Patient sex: F
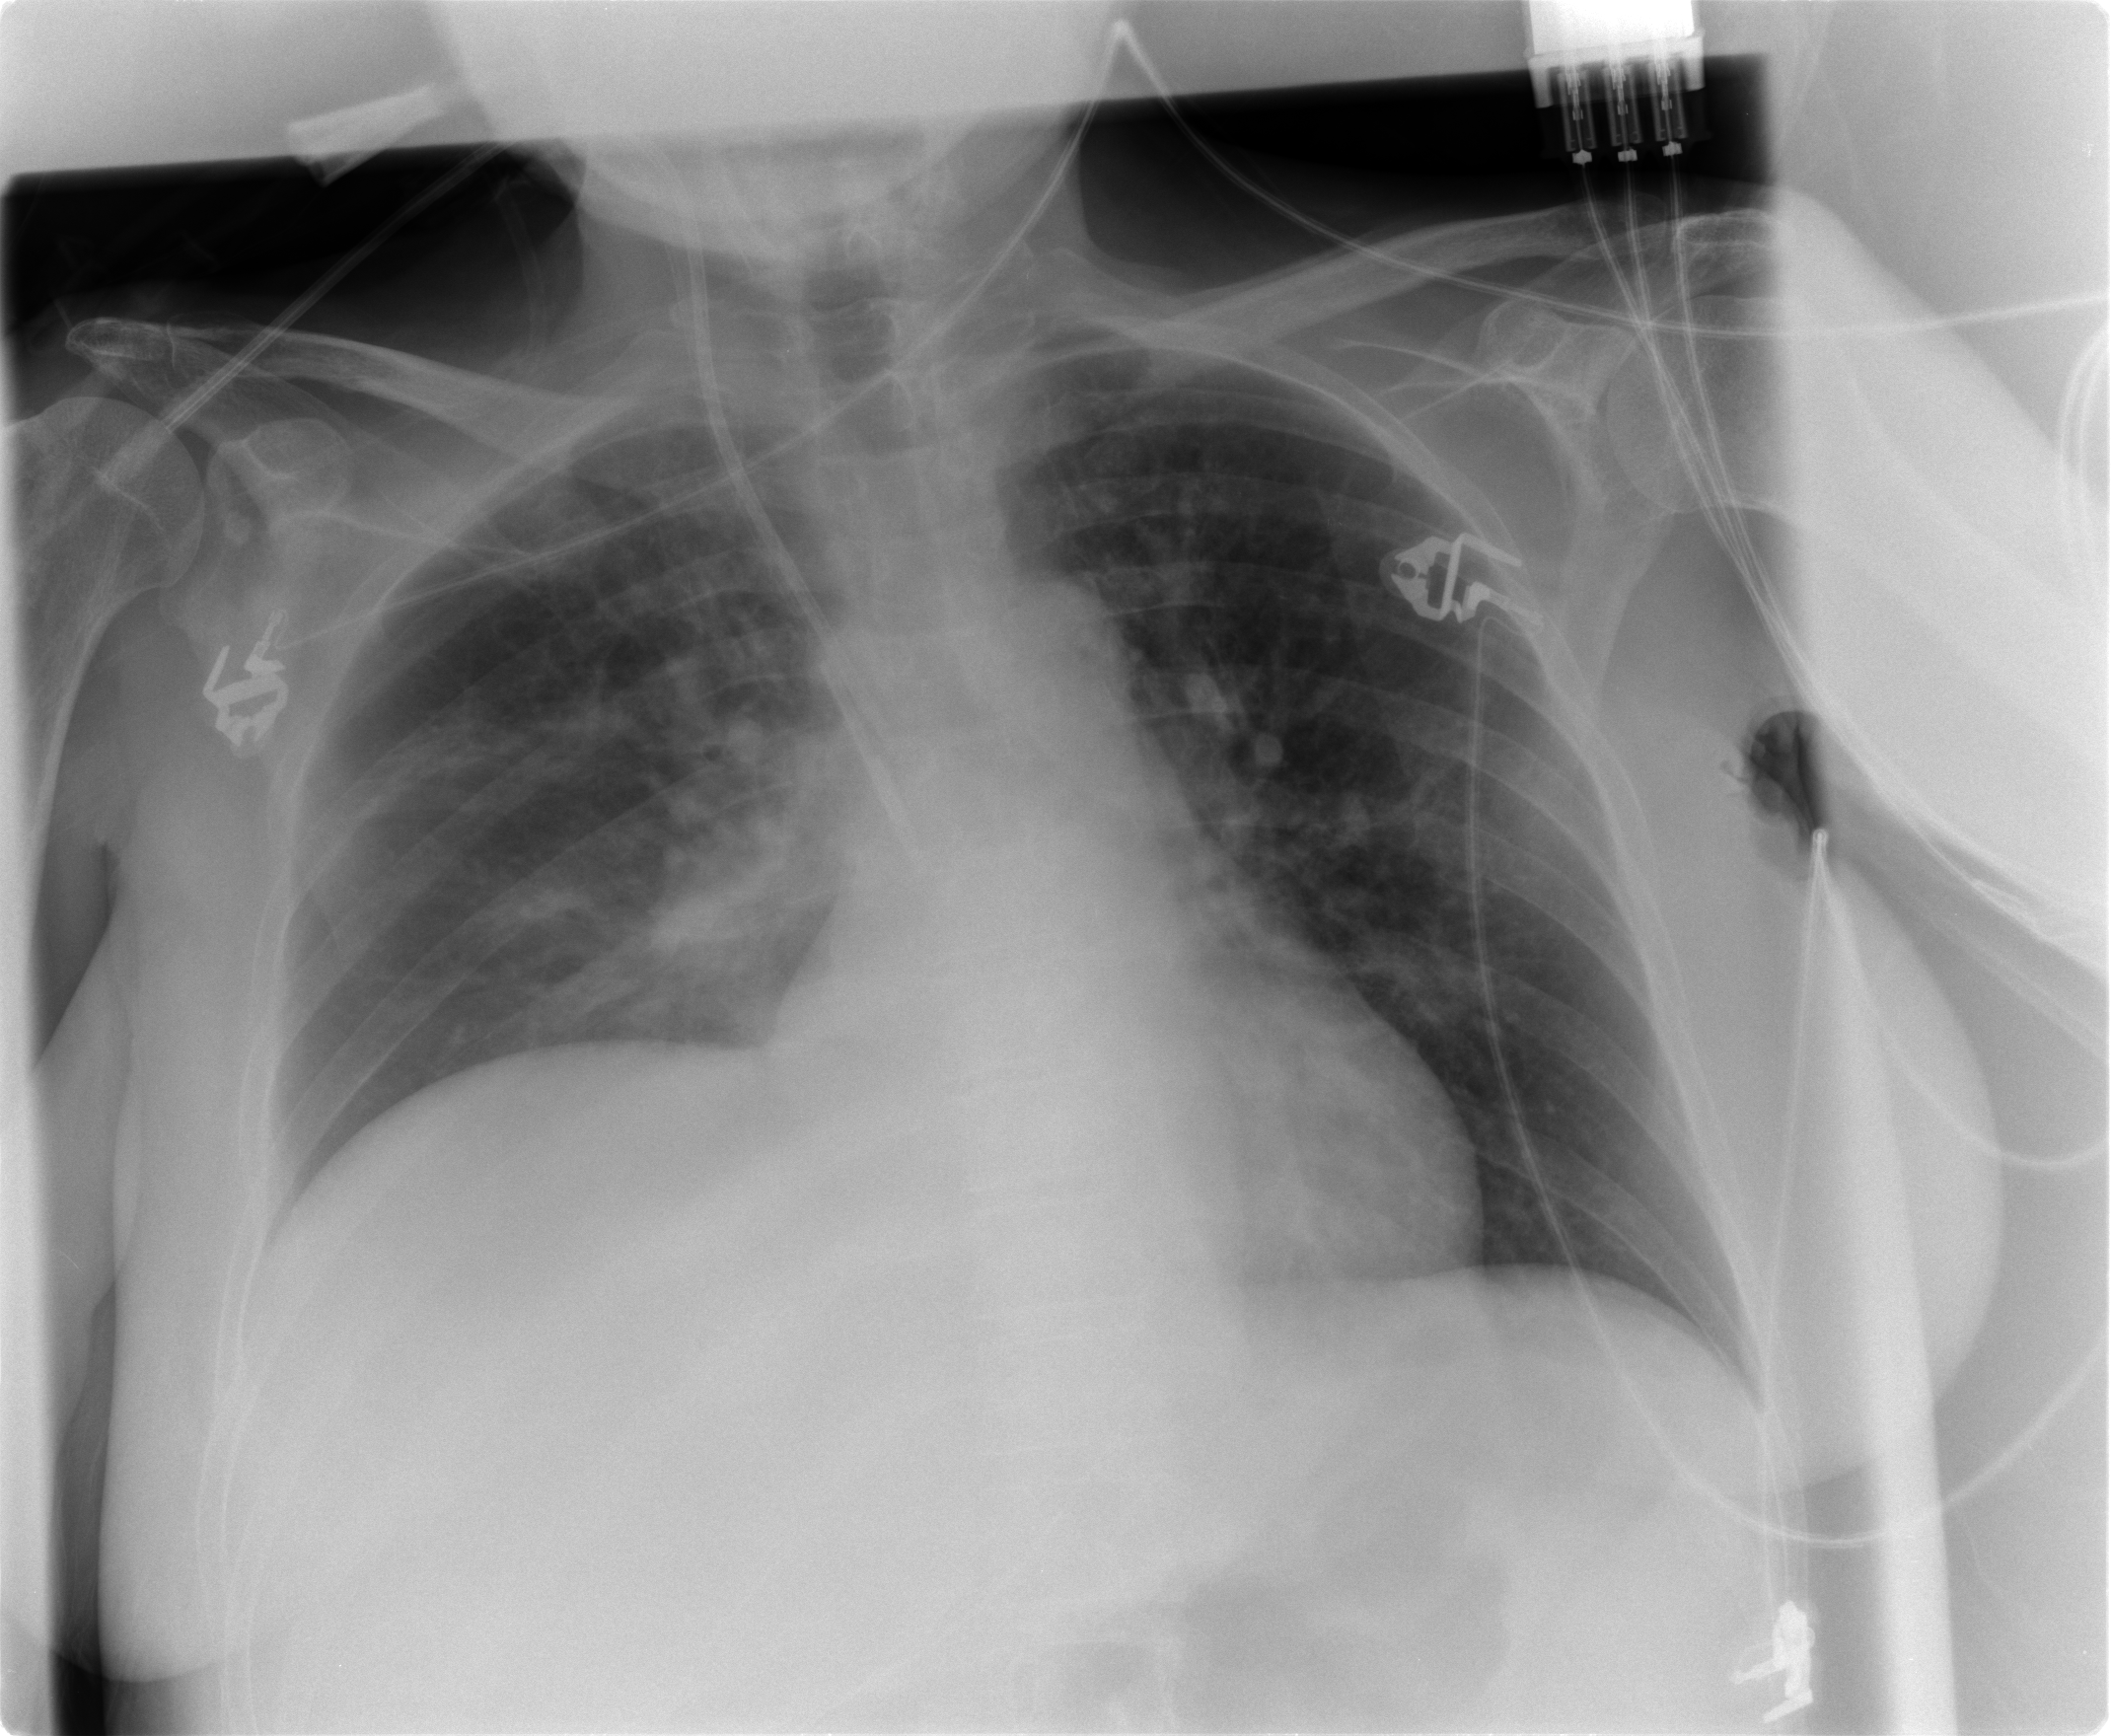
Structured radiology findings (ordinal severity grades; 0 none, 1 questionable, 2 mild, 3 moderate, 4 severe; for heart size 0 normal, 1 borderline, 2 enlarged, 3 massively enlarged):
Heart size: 0
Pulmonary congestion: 2
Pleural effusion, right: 0
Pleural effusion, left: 0
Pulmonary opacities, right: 0
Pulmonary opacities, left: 0
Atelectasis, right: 2
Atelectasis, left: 0